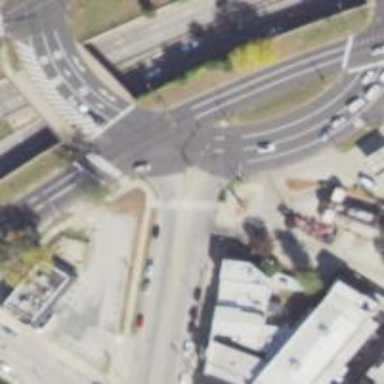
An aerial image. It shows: Circular junction with trunk road paved with asphalt.